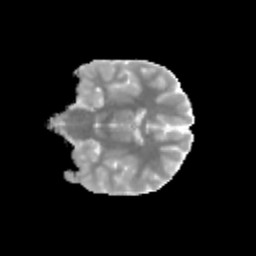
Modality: MD
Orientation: coronal
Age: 12
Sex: female
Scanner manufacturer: siemens
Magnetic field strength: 3 T
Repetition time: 3.8 s
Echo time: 0.07 s